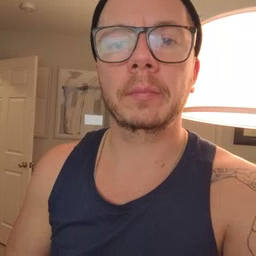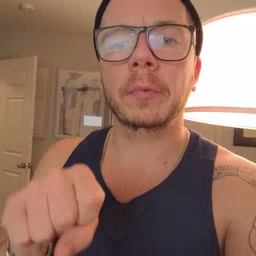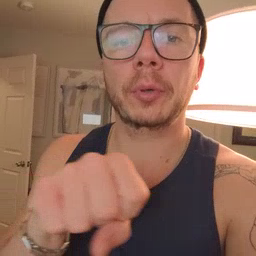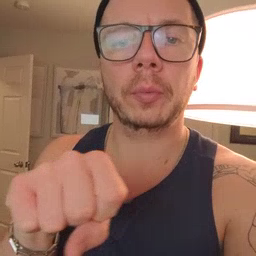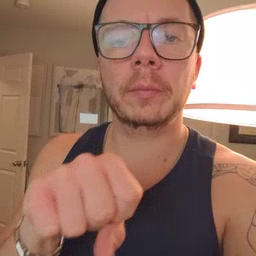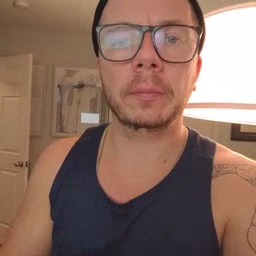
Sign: shoe